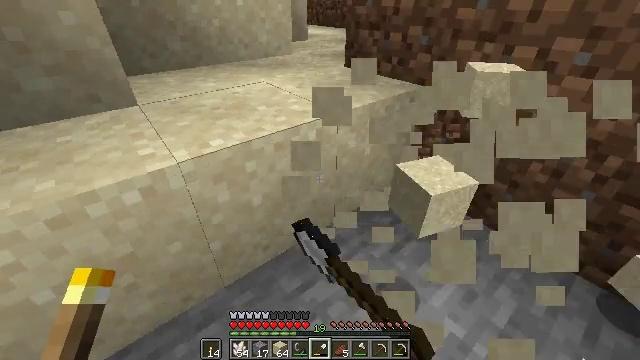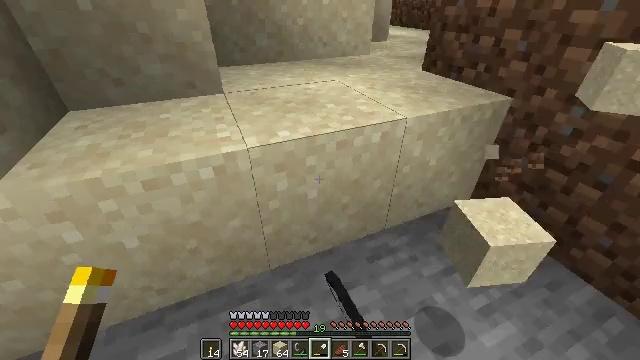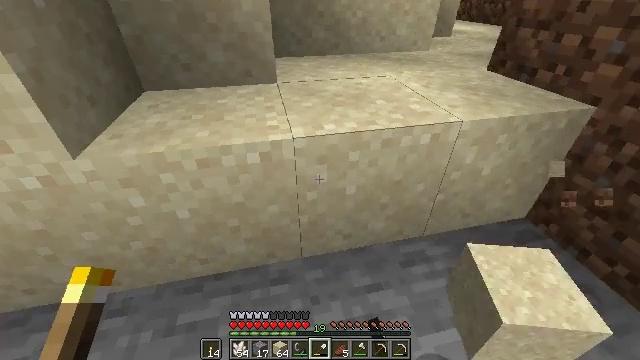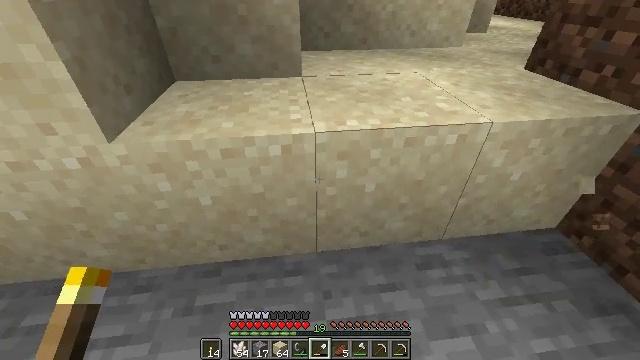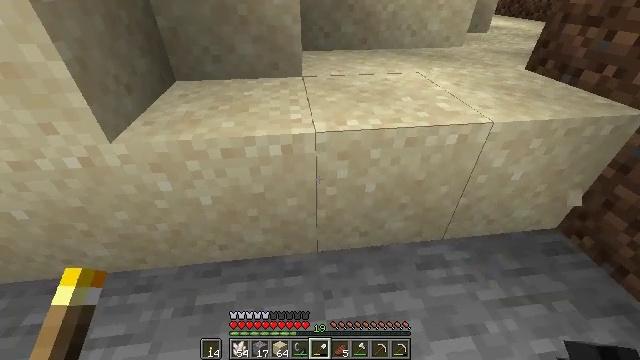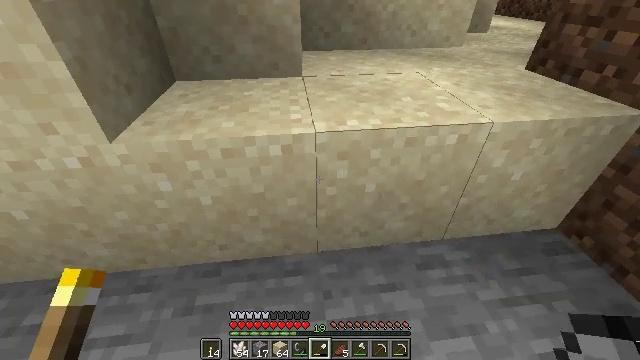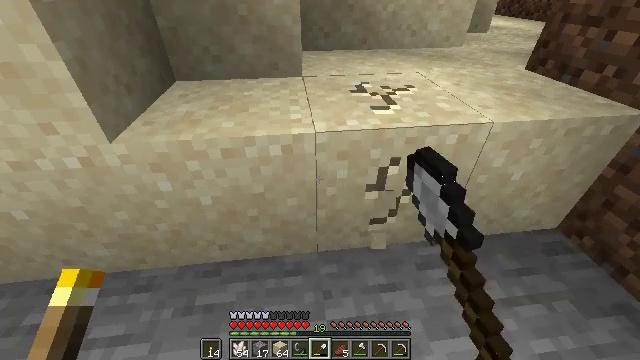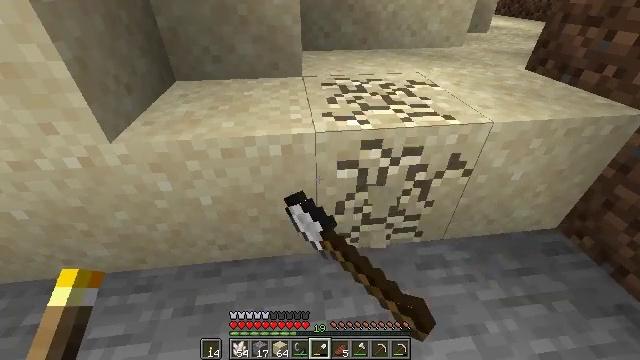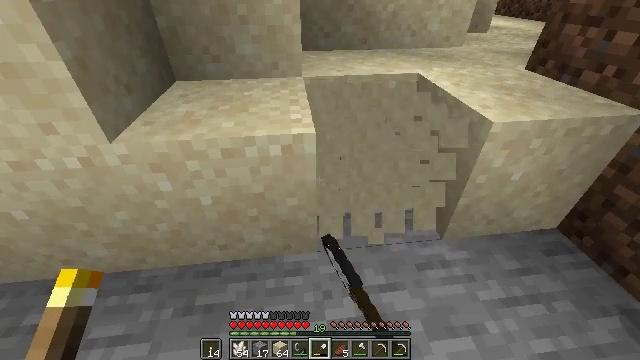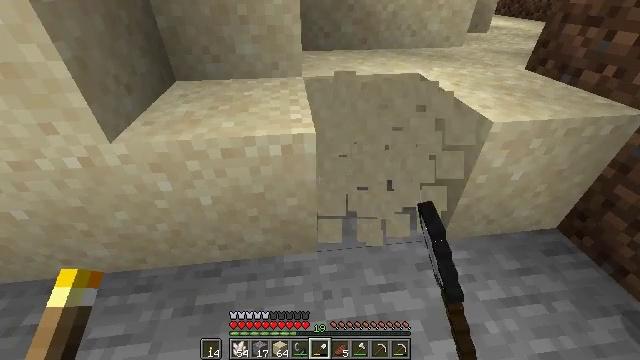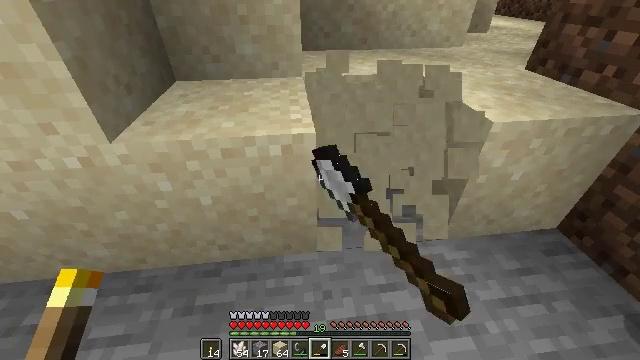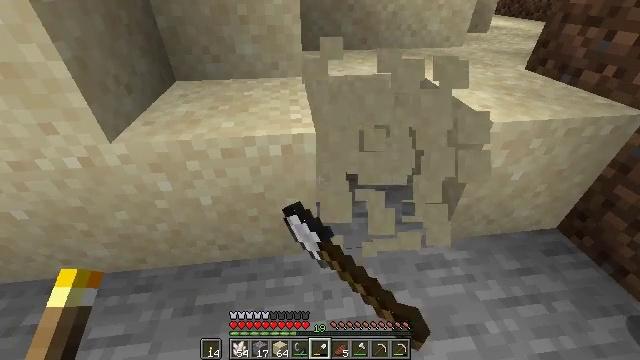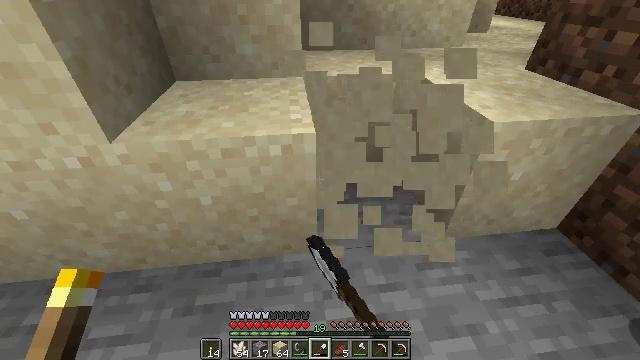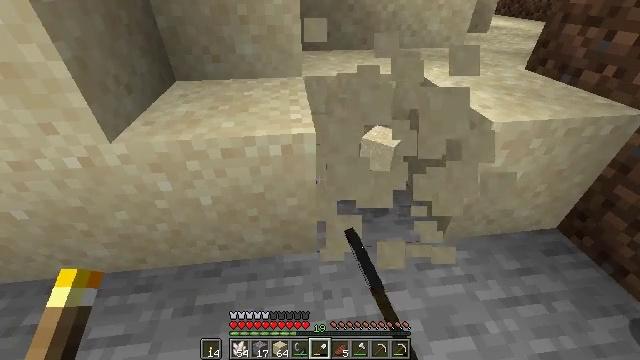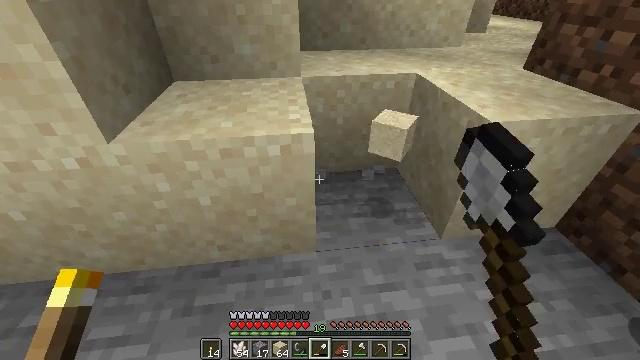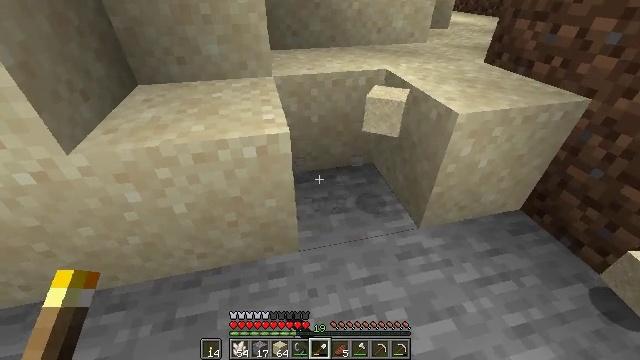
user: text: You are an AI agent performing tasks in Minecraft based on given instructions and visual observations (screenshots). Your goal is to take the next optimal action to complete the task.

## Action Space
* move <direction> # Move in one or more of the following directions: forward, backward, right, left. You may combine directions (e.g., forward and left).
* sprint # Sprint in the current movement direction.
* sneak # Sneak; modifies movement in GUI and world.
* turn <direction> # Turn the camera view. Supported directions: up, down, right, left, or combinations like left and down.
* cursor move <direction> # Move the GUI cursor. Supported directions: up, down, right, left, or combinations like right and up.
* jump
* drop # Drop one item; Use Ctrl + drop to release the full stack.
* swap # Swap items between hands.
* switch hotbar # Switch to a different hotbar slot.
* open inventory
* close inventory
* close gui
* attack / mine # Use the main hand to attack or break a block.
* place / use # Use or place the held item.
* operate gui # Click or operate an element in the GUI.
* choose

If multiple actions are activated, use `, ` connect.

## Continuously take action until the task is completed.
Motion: motion action
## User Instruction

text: Collect sand to make glass.
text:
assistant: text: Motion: turn left
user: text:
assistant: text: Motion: turn left and down
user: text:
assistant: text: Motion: turn left and down
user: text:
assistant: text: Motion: no_op
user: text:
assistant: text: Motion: attack / mine
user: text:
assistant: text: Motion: attack / mine
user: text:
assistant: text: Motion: attack / mine
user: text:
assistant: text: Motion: attack / mine
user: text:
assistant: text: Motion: attack / mine
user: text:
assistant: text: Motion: attack / mine
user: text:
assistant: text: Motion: attack / mine
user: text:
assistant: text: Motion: attack / mine
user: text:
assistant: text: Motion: attack / mine
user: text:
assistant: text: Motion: attack / mine
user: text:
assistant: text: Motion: turn right, attack / mine
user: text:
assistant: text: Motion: attack / mine
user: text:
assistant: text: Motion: attack / mine
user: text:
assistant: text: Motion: turn left, attack / mine
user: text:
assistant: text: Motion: attack / mine
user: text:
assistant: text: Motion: attack / mine
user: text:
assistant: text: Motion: no_op
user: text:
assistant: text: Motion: no_op
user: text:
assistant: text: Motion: no_op
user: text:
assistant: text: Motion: turn left
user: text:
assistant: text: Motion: turn left and up
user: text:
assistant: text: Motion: turn left
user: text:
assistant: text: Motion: no_op
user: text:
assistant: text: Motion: no_op
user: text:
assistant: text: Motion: attack / mine
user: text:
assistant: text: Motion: attack / mine